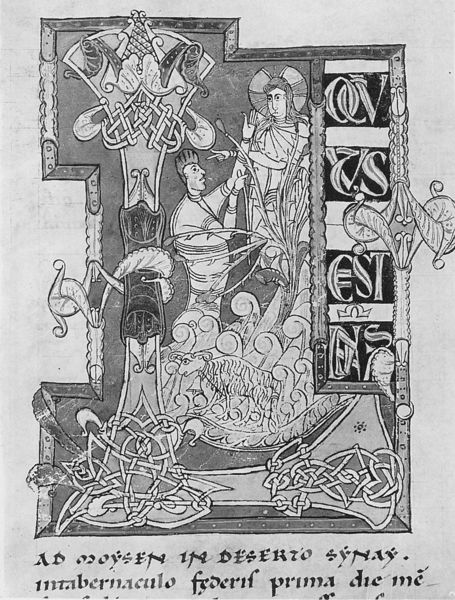
Titel: Bibel (Harleian Bible)
Institution: London, British Library (BL)
Schlagwörter: weiß, menschen, männer, schwarz, zeichnung, tier, bibel, mensch, bild, hände, schrift, papier, zwei, verzierung, lamm, buch, kohle, text, buchstaben, worte, bleistift, heiligenschein, verwischt, heiliger, opfer, hörner, heilig, graustufen, bock, latein, widder, buchmalerei, est, federif, zentangle